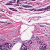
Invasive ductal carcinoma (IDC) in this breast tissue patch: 1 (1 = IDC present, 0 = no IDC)